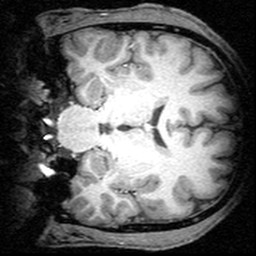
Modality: T1w
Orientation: coronal
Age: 19
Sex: male